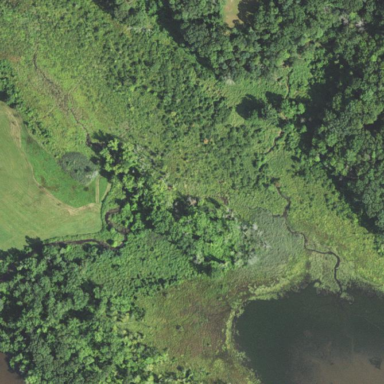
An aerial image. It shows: Nature reserve classified as Existing Preserved Open Space.